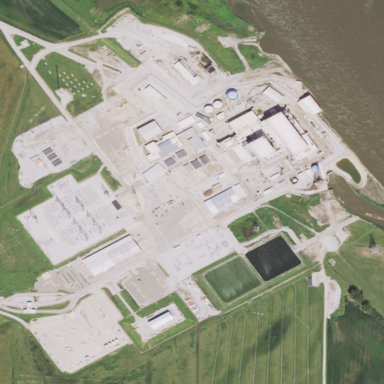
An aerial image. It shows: Industrial area with nuclear power plant.